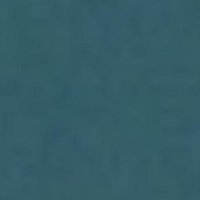
EUNIS habitat code: 14
Species observed at this site:
Corvus corone
Larus michahellis
Podiceps cristatus
Fulica atra
Falco tinnunculus
Anas platyrhynchos
Hirundo rustica